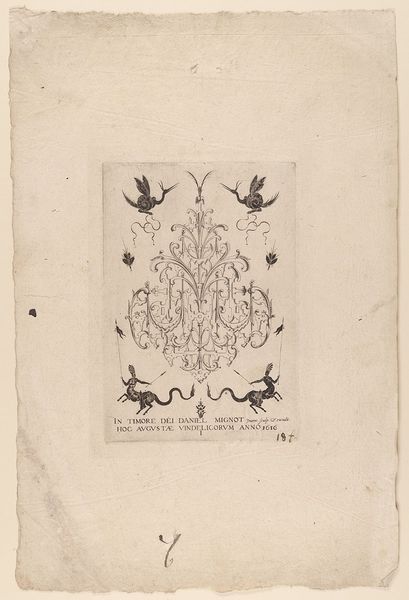
Titel: Titelblatt der Folge: 'In timore dei Daniel Mignot Invent. sculp. et excudit. hoc Augustae Vindelicorum Anno 1616'
Künstler: Daniel Mignot
Standort: Hamburg
Institution: Museum für Kunst und Gewerbe Hamburg
Schlagwörter: grau, schmuck, tier, blatt, renaissance, studie, grafik, graphik, ornamente, fotografie, photographie, druckgraphik, druckgrafik, stich, gestalten, kunstgewerbe, fabelwesen, kupferstich, kunsthandwerk, ungeheuer, monster, groteske, fabeltier, fabeltiere, goldschmiedearbeit, gerippt, zwitterwesen, monstrum, juwelen, reproduktionen, industriedesign, druckerzeugnisse, schweifwerk, büttenpapier, ornamentstich, vorlageblätter